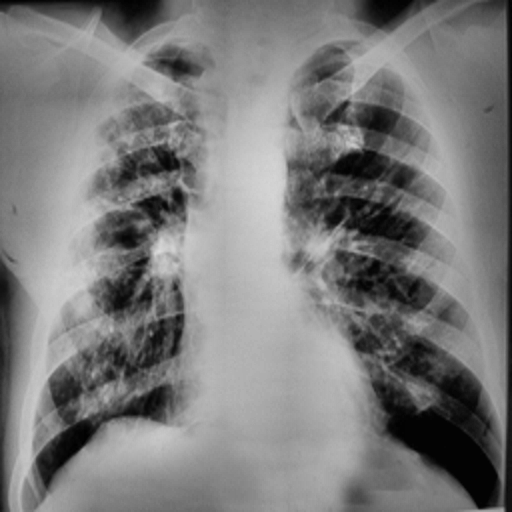
Finding: TUBERCULOSIS